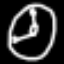
Label: clock